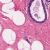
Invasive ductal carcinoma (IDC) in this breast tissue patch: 0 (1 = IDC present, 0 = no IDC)